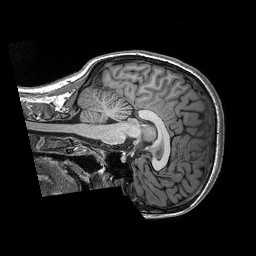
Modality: T1w
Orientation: sagittal
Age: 23
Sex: female
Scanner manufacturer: siemens
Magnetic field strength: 3 T
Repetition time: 2.3 s
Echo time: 0.00306 s